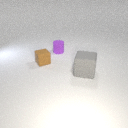
large gray rubber cube in front of small brown rubber cube